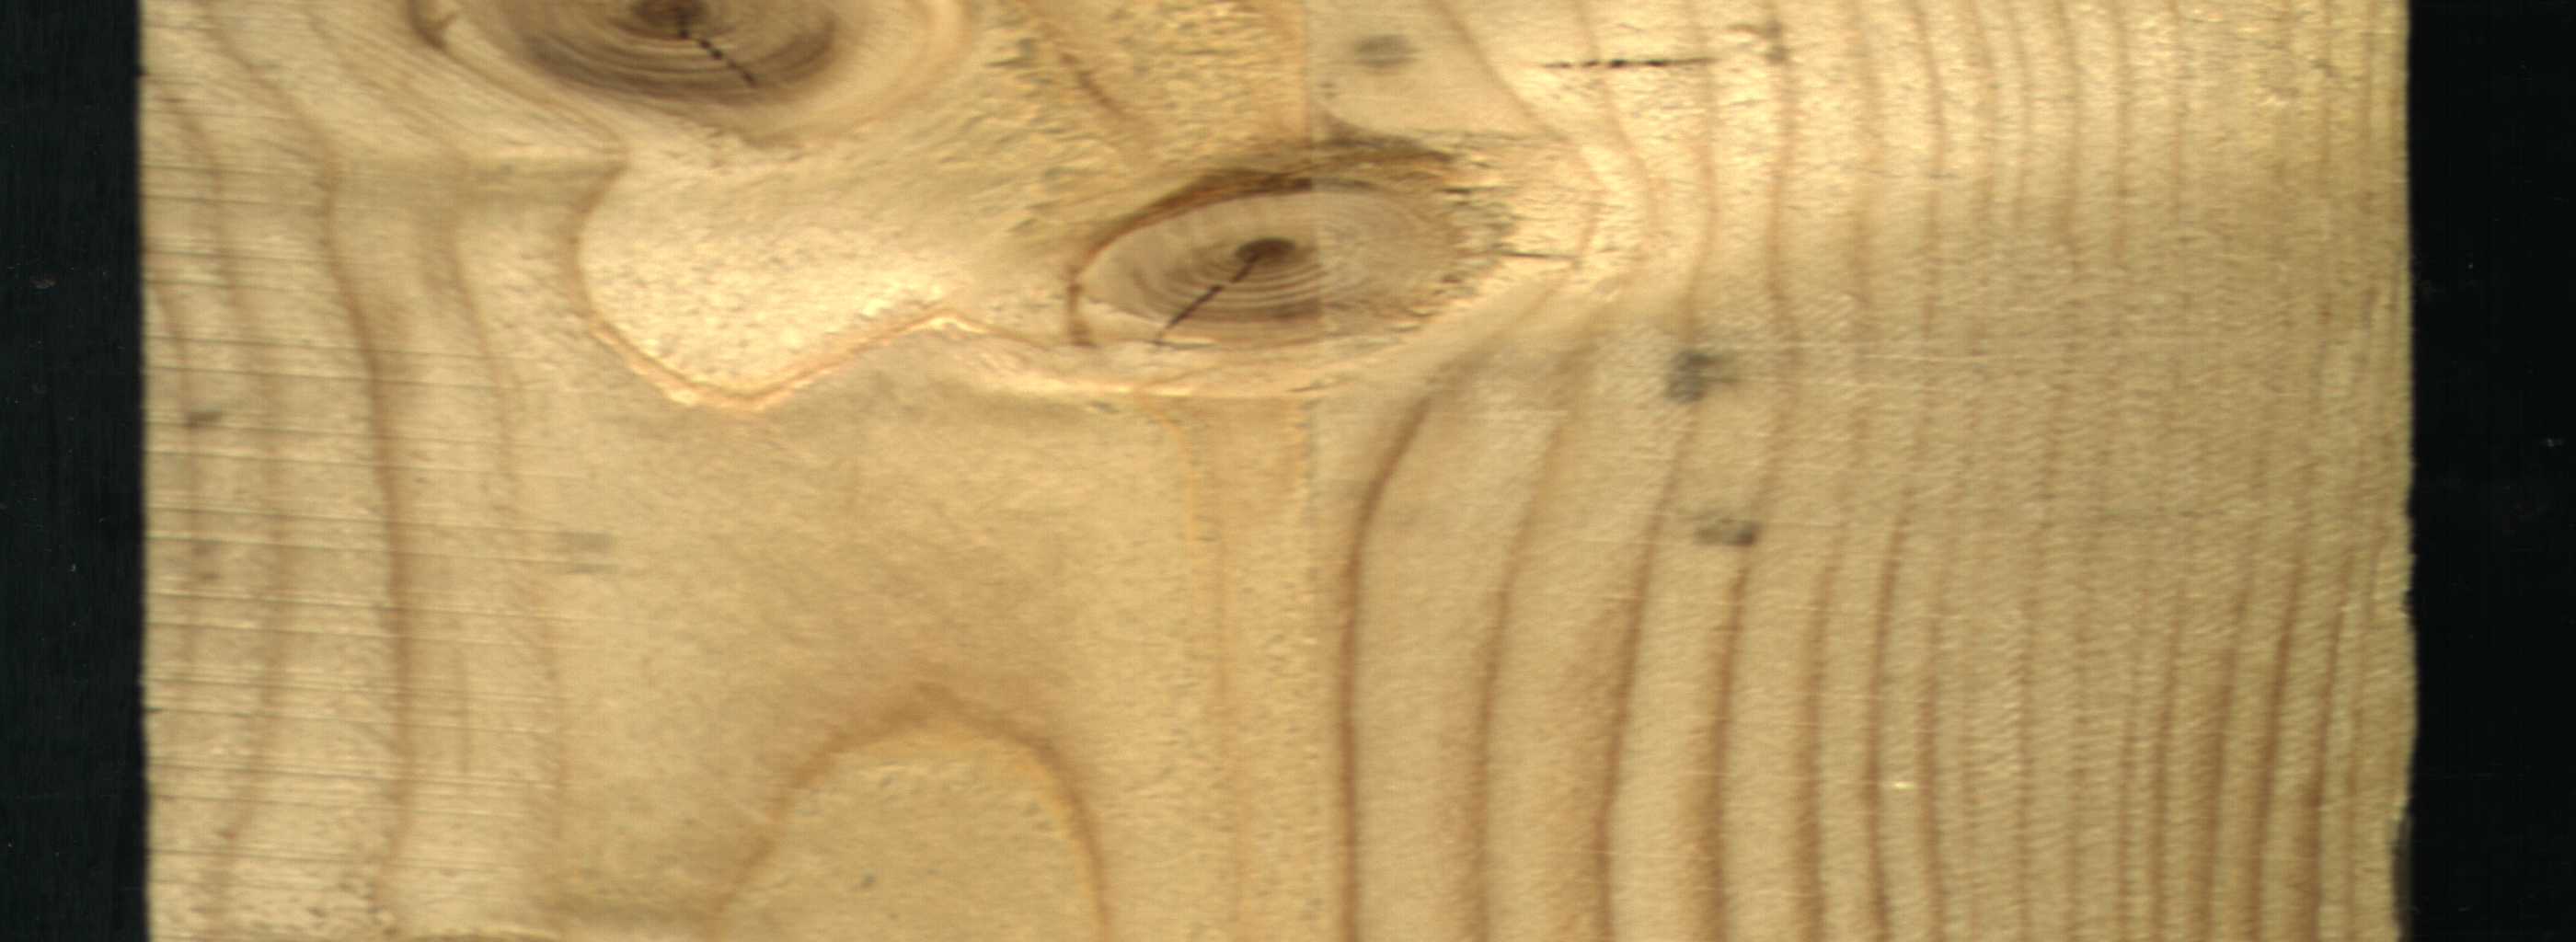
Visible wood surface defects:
knot_with_crack
Live_Knot